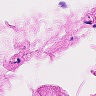
Metastatic tissue present: no